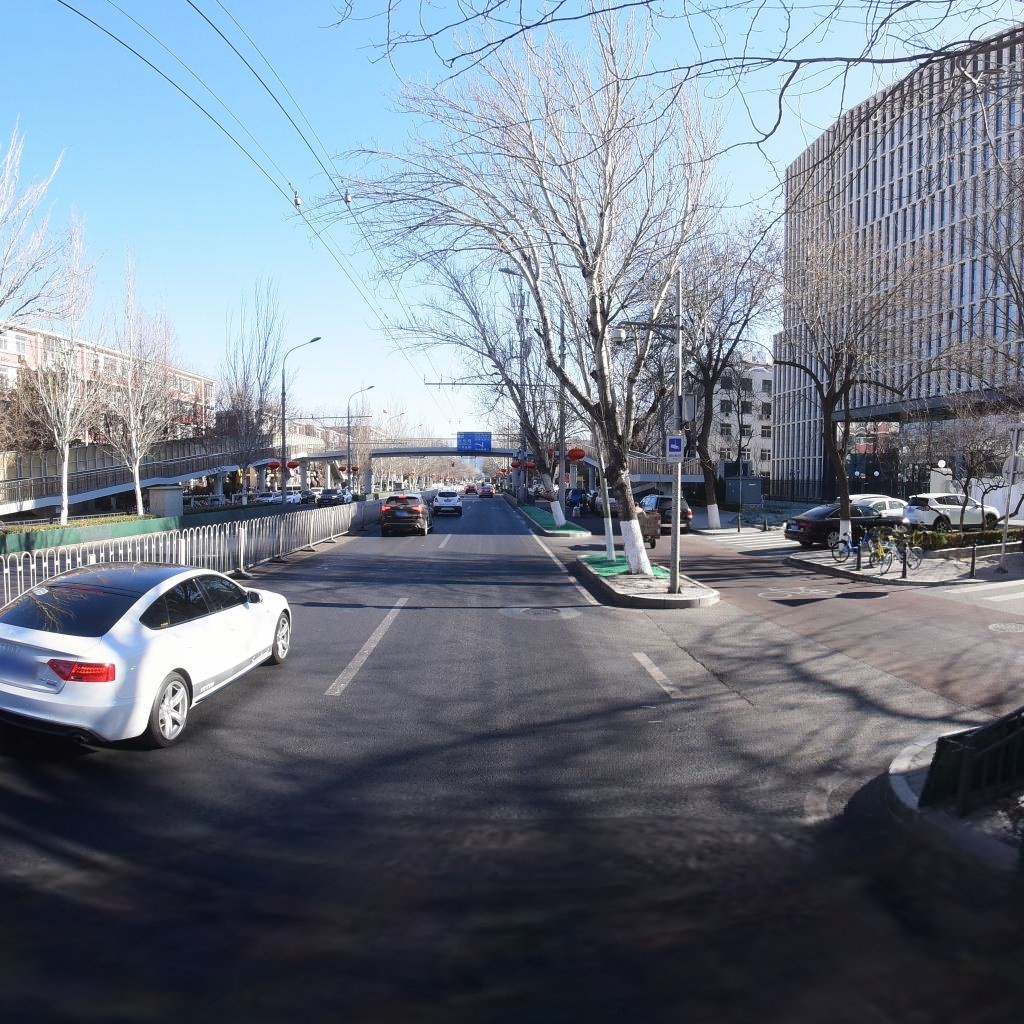
Region: Dongcheng
Road damage annotations: manhole cover, longitudinal crack, manhole cover